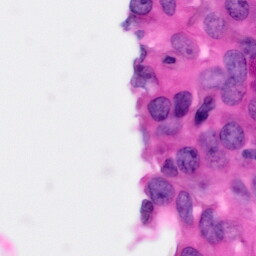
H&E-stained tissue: Pancreatic